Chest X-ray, PA view. Patient: 45 years old, sex F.
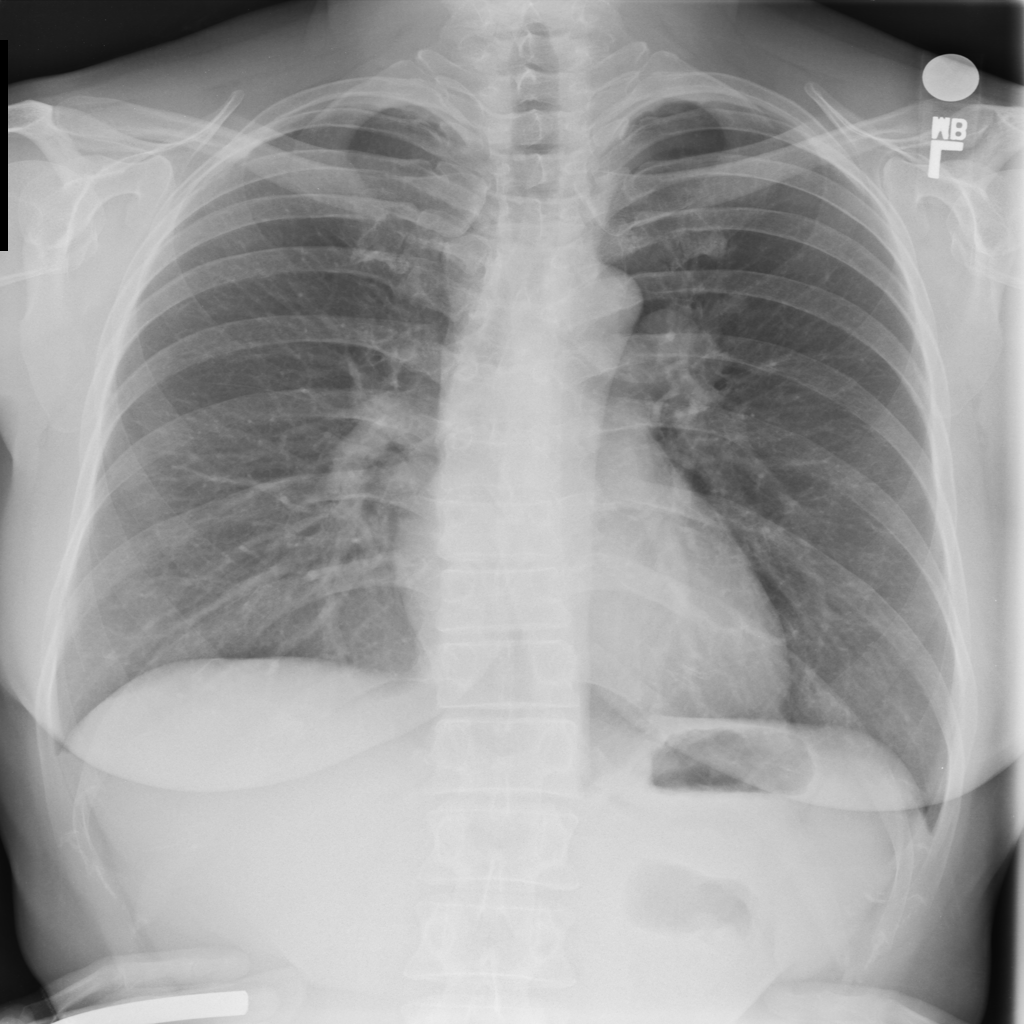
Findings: No Finding